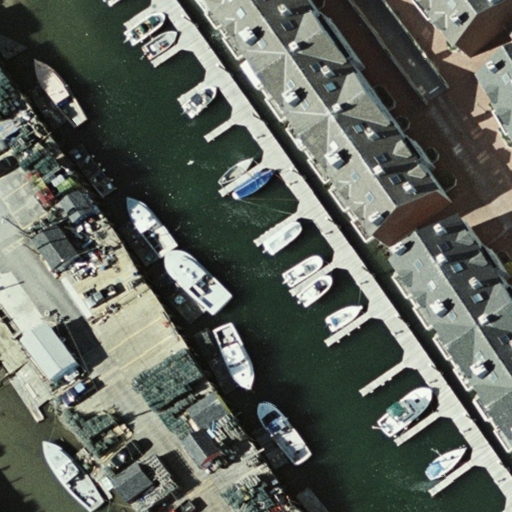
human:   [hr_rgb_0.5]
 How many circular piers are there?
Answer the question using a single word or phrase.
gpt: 0

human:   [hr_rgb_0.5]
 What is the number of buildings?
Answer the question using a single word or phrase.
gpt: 4

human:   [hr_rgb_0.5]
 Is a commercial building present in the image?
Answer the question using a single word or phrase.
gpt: no

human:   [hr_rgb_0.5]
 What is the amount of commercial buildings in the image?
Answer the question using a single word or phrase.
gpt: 0

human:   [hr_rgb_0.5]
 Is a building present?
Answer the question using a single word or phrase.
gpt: yes

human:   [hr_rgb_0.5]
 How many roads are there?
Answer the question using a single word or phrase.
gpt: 2

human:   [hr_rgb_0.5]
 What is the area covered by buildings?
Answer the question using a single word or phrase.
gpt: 1109m2

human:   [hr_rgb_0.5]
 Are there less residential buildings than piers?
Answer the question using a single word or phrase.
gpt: no

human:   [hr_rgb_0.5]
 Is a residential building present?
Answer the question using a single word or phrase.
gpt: yes

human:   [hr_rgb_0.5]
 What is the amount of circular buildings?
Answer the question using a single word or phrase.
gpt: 0

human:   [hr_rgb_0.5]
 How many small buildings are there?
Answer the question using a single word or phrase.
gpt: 3

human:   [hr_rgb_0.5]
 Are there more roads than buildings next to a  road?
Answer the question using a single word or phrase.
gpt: no

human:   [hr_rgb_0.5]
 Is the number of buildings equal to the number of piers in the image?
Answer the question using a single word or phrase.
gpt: no

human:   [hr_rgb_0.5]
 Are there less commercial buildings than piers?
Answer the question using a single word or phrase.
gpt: yes

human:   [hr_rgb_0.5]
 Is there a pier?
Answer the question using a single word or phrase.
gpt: yes

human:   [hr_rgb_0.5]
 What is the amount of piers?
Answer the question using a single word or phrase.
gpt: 2

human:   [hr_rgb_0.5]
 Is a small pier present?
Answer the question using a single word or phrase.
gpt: no

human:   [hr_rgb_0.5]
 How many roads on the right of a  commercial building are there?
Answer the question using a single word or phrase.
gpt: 0

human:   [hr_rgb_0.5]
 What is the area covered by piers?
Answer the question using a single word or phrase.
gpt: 1285m2

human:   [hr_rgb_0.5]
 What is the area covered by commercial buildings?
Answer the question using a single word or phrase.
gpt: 0m2

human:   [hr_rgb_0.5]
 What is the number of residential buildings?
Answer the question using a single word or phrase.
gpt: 4

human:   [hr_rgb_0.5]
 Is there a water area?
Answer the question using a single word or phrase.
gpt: no

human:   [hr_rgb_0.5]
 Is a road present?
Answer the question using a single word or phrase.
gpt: yes

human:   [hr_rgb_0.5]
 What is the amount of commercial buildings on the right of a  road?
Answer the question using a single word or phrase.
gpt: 0

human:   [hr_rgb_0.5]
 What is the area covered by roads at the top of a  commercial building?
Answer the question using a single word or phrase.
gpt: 0m2

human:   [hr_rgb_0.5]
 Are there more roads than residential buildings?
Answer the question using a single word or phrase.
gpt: no

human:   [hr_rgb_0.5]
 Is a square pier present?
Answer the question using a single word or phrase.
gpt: no

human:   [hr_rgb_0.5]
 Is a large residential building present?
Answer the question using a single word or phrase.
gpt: yes

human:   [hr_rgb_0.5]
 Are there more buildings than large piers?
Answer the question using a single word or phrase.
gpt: yes

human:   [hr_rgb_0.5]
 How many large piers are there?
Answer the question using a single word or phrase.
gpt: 2

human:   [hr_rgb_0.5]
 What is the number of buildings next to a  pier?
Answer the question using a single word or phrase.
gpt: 4

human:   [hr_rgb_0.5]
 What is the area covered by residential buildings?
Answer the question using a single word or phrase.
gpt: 1109m2

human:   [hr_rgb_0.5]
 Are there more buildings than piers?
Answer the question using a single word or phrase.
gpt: yes

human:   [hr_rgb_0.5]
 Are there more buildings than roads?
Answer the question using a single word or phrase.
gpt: yes

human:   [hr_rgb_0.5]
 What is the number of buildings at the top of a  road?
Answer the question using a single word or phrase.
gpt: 3

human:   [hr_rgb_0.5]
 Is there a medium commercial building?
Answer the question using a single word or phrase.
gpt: no

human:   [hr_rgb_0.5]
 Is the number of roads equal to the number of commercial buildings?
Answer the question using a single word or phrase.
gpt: no

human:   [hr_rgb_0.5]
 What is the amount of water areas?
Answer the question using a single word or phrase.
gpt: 0

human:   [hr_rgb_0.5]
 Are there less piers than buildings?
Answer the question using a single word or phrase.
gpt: yes

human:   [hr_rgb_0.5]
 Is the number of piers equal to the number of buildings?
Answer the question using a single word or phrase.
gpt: no

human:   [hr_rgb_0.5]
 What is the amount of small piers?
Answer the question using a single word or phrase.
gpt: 0

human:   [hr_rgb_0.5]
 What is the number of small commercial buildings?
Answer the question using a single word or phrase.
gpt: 0

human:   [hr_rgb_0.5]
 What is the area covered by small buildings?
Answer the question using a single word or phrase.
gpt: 46m2

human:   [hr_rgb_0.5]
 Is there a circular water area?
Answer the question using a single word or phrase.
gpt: no

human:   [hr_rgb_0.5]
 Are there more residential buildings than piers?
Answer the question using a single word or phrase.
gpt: yes

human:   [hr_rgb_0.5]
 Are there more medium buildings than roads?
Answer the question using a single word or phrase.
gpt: no

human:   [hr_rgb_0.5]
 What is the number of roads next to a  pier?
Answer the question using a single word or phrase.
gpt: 2

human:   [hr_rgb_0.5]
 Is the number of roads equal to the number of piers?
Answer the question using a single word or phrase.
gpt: yes

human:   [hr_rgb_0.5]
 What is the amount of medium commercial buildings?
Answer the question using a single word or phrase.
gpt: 0

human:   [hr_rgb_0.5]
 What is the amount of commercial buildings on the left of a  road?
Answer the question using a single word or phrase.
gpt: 0

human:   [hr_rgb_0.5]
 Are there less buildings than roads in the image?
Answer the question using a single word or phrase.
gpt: no

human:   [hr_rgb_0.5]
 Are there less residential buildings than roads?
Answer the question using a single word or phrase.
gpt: no

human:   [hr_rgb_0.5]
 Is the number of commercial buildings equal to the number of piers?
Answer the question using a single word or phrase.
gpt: no

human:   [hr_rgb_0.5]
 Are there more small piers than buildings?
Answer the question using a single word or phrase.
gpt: no

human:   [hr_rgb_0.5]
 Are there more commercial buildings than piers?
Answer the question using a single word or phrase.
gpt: no

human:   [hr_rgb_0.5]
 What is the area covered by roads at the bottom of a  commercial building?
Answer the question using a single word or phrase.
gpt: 0m2

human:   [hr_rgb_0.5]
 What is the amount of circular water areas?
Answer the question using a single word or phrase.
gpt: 0

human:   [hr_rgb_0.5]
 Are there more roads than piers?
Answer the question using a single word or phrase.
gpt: no

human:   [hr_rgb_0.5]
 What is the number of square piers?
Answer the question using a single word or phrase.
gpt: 0

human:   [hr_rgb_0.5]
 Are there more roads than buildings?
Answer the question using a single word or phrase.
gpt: no

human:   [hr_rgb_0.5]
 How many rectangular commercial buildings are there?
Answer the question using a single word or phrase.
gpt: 0

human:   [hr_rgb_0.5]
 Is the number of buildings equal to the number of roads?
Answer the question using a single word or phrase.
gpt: no

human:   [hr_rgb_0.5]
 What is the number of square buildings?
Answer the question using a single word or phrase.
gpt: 0

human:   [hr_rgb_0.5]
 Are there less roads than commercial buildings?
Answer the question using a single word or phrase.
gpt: no